Interaction volume radius: 10 \u00c5
Interaction volume height: 10 \u00c5
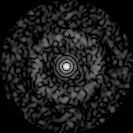
Disorder parameter: 0.8783